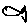
Label: fish